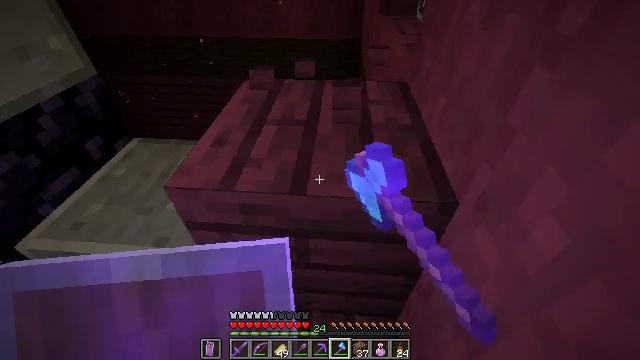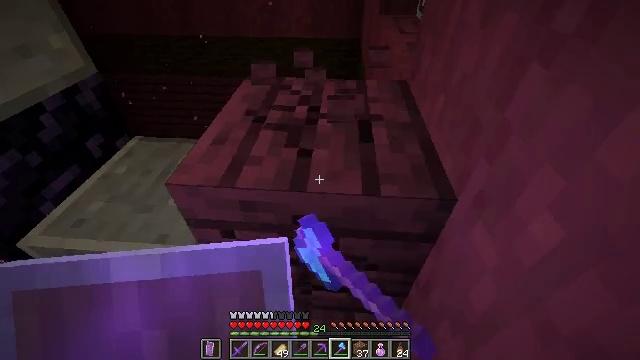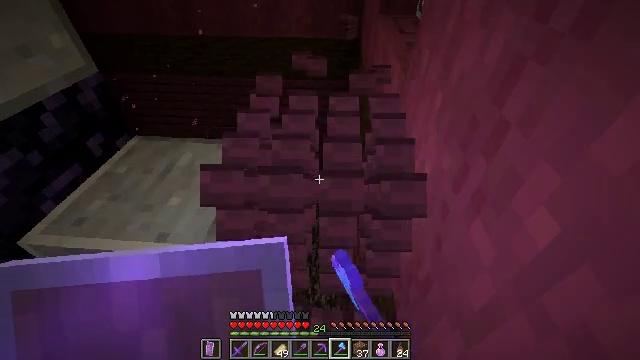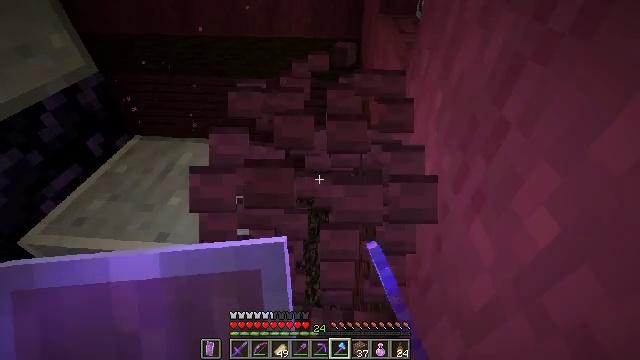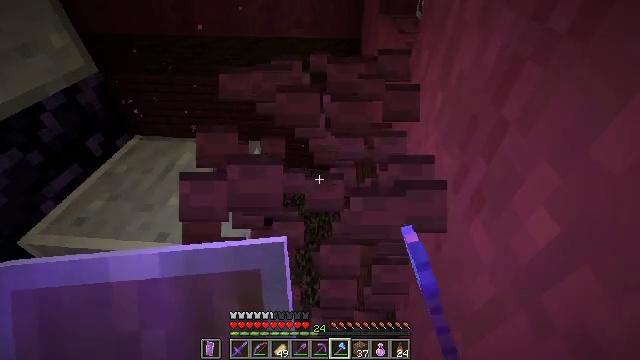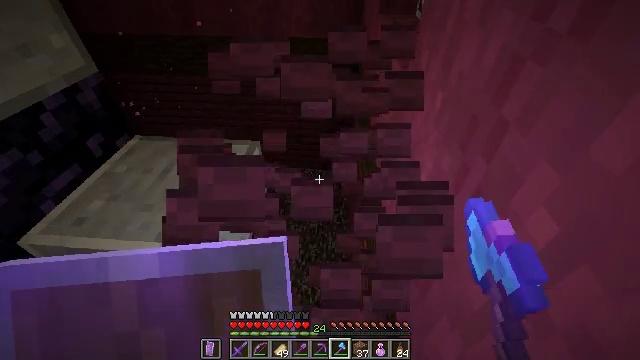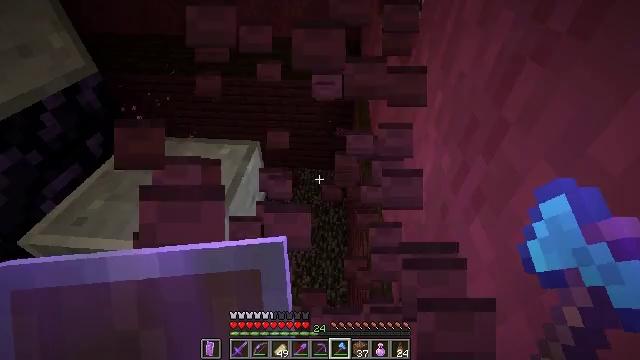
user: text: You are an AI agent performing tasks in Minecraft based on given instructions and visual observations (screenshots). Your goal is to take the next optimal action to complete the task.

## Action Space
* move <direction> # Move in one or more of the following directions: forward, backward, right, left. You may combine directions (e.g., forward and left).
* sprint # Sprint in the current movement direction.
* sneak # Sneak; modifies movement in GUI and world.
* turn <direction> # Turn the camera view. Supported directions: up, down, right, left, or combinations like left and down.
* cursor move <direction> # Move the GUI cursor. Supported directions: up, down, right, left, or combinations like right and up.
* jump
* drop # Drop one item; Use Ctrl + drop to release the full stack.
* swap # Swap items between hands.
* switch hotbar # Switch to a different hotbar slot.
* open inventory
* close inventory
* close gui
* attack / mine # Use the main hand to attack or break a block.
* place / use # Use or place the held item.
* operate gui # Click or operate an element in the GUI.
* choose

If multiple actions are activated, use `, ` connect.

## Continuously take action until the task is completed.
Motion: motion action
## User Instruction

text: Gather crimson planks for building.
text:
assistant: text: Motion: attack / mine
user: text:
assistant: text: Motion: attack / mine
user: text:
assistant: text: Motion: attack / mine
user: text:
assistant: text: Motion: attack / mine
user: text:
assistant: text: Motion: attack / mine
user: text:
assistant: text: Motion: attack / mine
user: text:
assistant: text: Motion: attack / mine